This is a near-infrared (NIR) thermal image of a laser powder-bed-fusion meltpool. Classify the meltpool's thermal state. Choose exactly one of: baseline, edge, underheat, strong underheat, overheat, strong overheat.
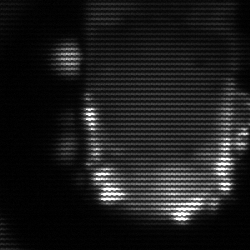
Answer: baseline